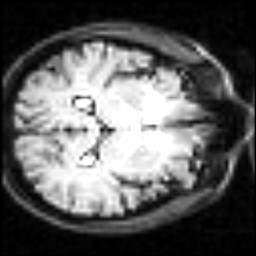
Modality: inplaneT2
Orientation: axial